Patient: sex F, age 32
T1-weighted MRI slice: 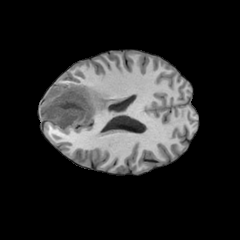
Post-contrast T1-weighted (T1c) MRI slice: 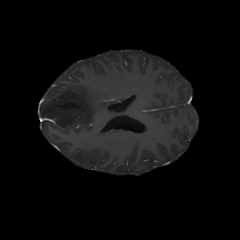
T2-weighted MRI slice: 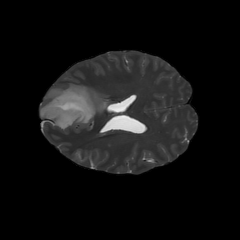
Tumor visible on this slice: yes
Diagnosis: Astrocytoma, IDH-mutant
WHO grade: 3